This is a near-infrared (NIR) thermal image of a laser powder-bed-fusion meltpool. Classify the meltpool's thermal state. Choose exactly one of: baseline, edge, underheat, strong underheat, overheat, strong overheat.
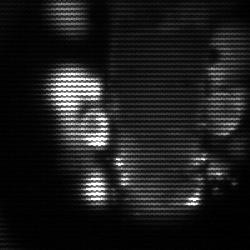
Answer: strong underheat